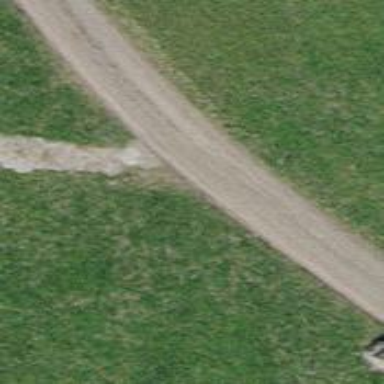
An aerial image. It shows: Gravel track with grade 2 tracktype.